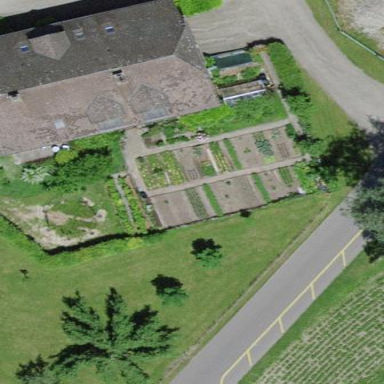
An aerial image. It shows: Garden that is leisure land.